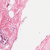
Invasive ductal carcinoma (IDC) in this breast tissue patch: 1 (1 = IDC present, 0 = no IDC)